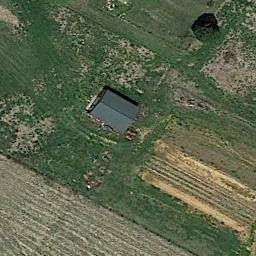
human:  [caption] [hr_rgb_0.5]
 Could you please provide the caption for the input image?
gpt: There are several houses among the lush woods .

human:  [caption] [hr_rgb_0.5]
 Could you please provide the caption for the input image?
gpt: The sparse residential is on the grass next to the farmland .

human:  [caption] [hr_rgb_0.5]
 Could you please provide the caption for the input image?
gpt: The sparse residential is surrounded by grass .

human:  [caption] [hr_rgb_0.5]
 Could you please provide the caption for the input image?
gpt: A house in a sparse residential area surrounded by grass and farmland .

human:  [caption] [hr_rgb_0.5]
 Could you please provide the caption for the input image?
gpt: A sparse residential area with a building on the green meadow .